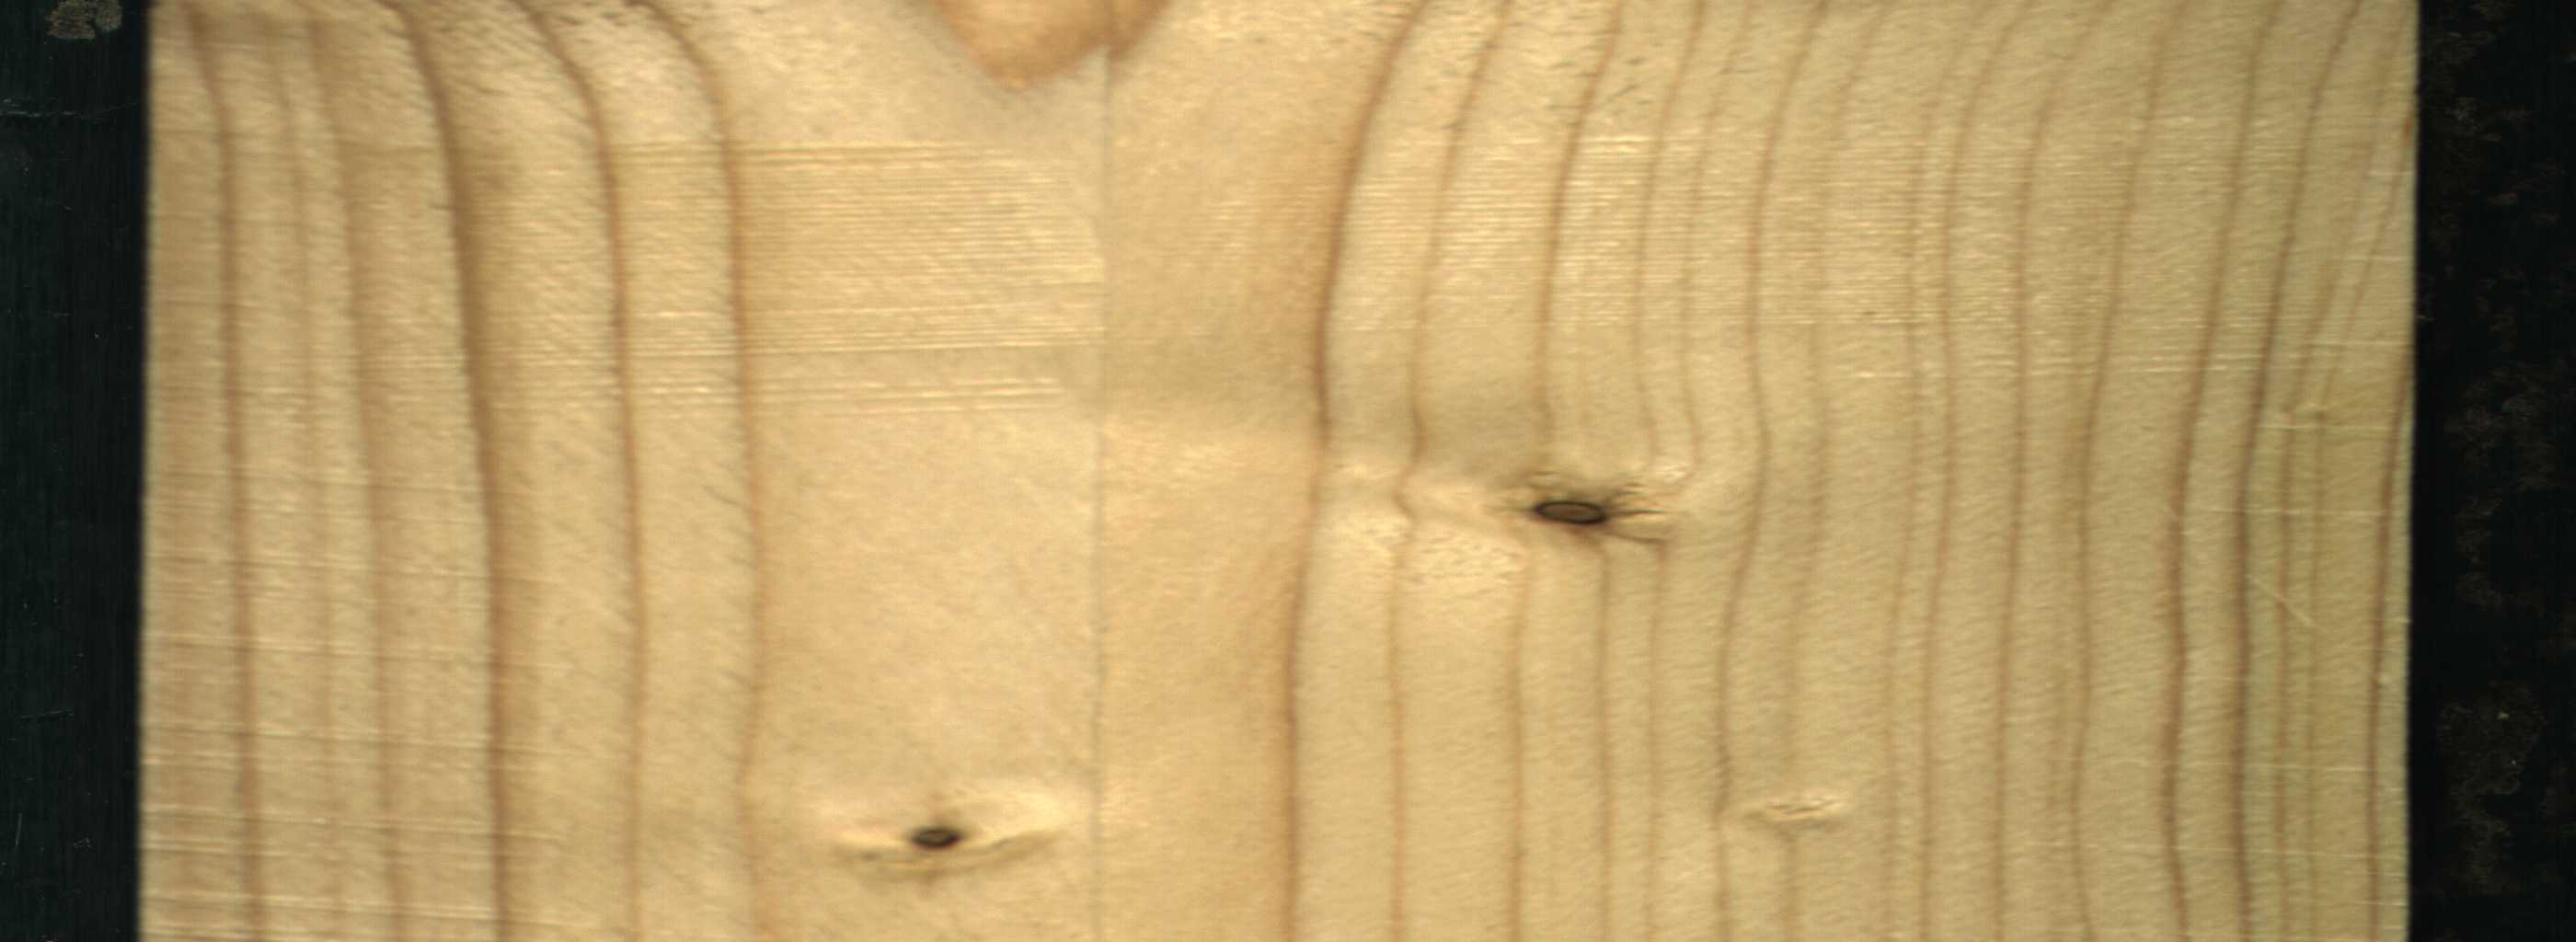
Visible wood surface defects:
Dead_Knot
Dead_Knot